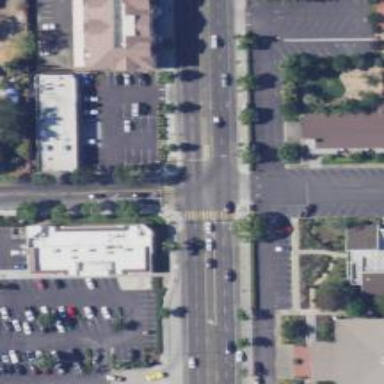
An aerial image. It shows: Solid stop line on the road marking.